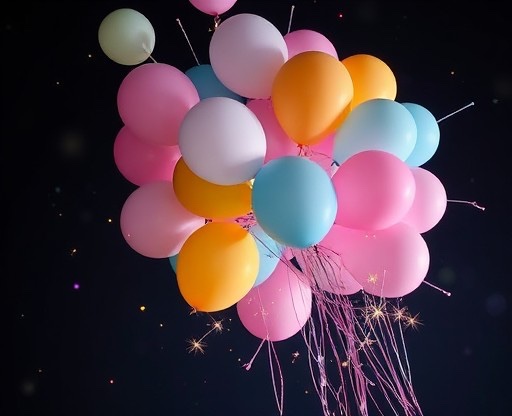
Category: Congratulations